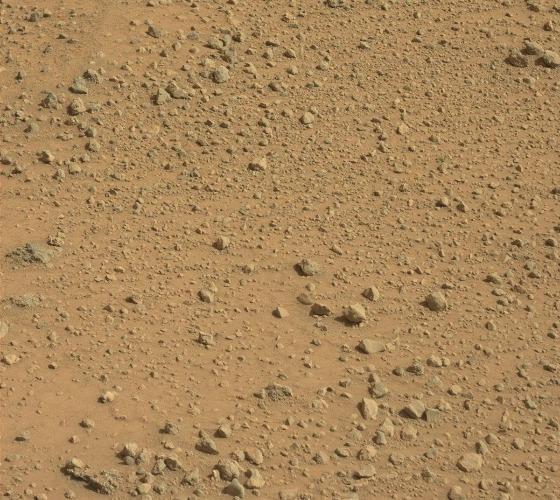
Terrain classes present: Gravel / Sand / Soil, Rock